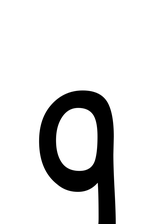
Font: PatrickHand-Regular